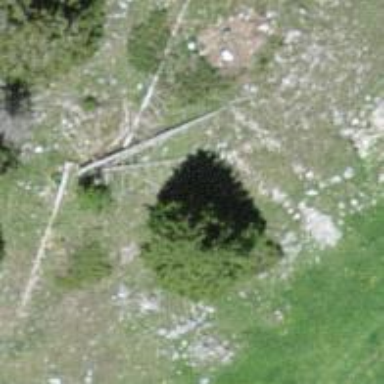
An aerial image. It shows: Needle-leaved tree in nature.